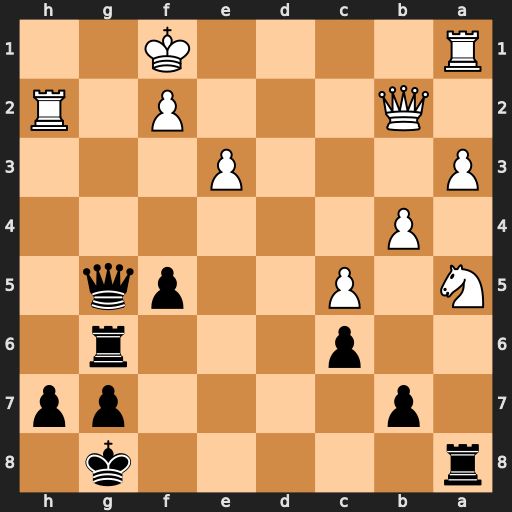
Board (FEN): r5k1/1p4pp/2p3r1/N1P2pq1/1P6/P3P3/1Q3P1R/R4K2
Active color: b
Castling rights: -
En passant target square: -
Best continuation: Qg1+ Ke2 Qxh2